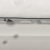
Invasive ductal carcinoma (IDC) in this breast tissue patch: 0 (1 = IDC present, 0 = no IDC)